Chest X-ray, PA view. Patient: 47 years old, sex F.
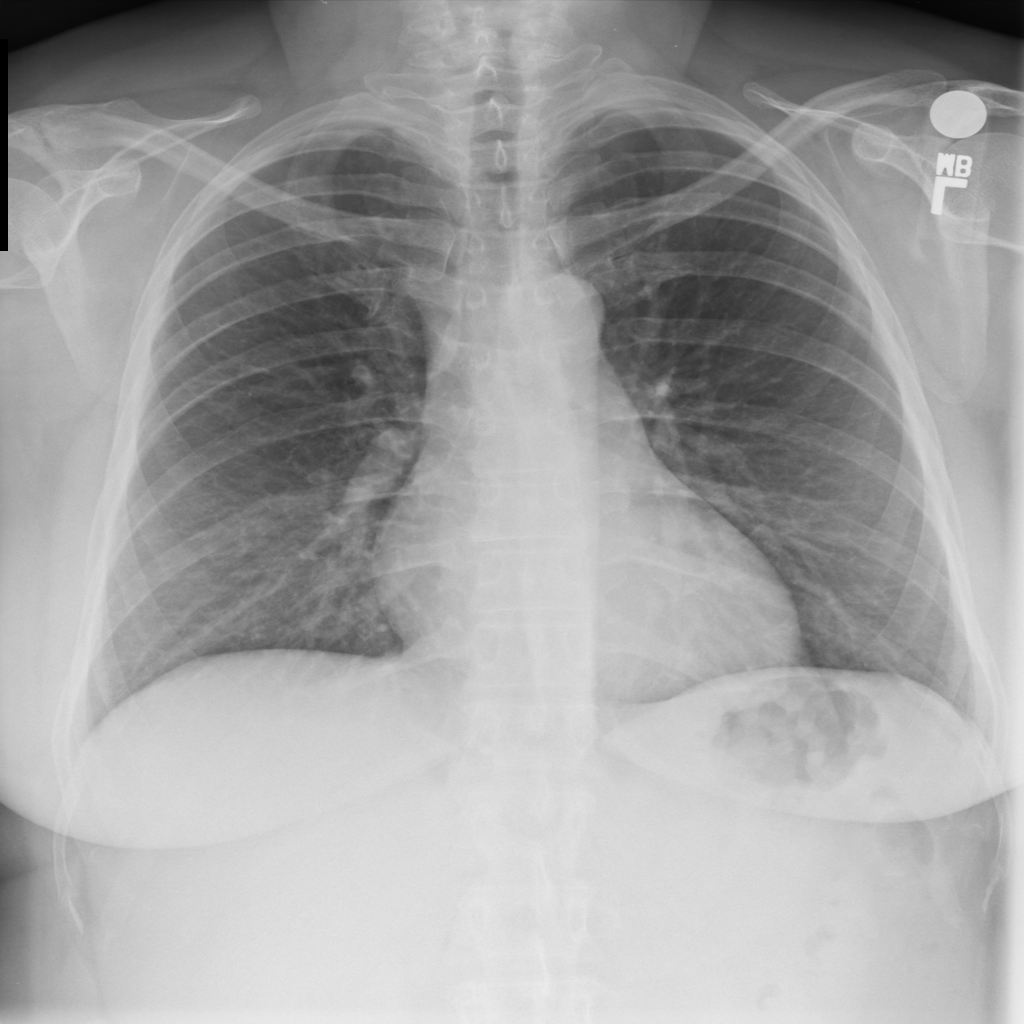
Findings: No Finding